Question: In one of the apps I'm working on I require the use of custom map pins and I've followed the guide on Xamarin <URL> as well as borrowed their sample code to try and make my own example.
It works to a degree in such that the info window is actually updated to the custom layout but the map pin never changes.

My CustomMapRenderer:
'''
using System;
using System.Collections.Generic;
using System.ComponentModel;
using Android.Content;
using Android.Gms.Maps;
using Android.Gms.Maps.Model;
using Android.Widget;
using Xamarin.Forms;
using Xamarin.Forms.Maps;
using Xamarin.Forms.Maps.Android;
using WorkingWithMaps.Droid.Renderers;
using WorkingWithMaps;
[assembly: ExportRenderer(typeof(CustomMap), typeof(CustomMapRenderer))]
namespace WorkingWithMaps.Droid.Renderers
{
public class CustomMapRenderer : MapRenderer, GoogleMap.IInfoWindowAdapter, IOnMapReadyCallback
{
GoogleMap map;
List<CustomPin> customPins;
bool isDrawn;
protected override void OnElementChanged(Xamarin.Forms.Platform.Android.ElementChangedEventArgs<Map> e)
{
base.OnElementChanged(e);
if (e.OldElement != null)
{
map.InfoWindowClick -= OnInfoWindowClick;
}
if (e.NewElement != null)
{
var formsMap = (CustomMap)e.NewElement;
customPins = formsMap.CustomPins;
((MapView)Control).GetMapAsync(this);
}
}
void IOnMapReadyCallback.OnMapReady(GoogleMap googleMap)
{
map = googleMap;
map.SetInfoWindowAdapter(this);
map.InfoWindowClick += OnInfoWindowClick;
this.NativeMap = googleMap;
}
protected override void OnElementPropertyChanged(object sender, PropertyChangedEventArgs e)
{
base.OnElementPropertyChanged(sender, e);
if (e.PropertyName.Equals("VisibleRegion") && !isDrawn)
{
map.Clear();
foreach (var pin in customPins)
{
var marker = new MarkerOptions();
marker.SetPosition(new LatLng(pin.Pin.Position.Latitude, pin.Pin.Position.Longitude));
marker.SetTitle(pin.Pin.Label);
marker.SetSnippet(pin.Pin.Address);
marker.SetIcon(BitmapDescriptorFactory.FromResource(Resource.Drawable.pin));
map.AddMarker(marker);
}
isDrawn = true;
}
}
protected override void OnLayout(bool changed, int l, int t, int r, int b)
{
base.OnLayout(changed, l, t, r, b);
if (changed)
{
isDrawn = false;
}
}
void OnInfoWindowClick(object sender, GoogleMap.InfoWindowClickEventArgs e)
{
var customPin = GetCustomPin(e.Marker);
if (customPin == null)
{
throw new Exception("Custom pin not found");
}
if (!string.IsNullOrWhiteSpace(customPin.Url))
{
var url = Android.Net.Uri.Parse(customPin.Url);
var intent = new Intent(Intent.ActionView, url);
intent.AddFlags(ActivityFlags.NewTask);
Android.App.Application.Context.StartActivity(intent);
}
}
public Android.Views.View GetInfoContents(Marker marker)
{
var inflater = Android.App.Application.Context.GetSystemService(Context.LayoutInflaterService) as Android.Views.LayoutInflater;
if (inflater != null)
{
Android.Views.View view;
var customPin = GetCustomPin(marker);
if (customPin == null)
{
throw new Exception("Custom pin not found");
}
if (customPin.Id == "Xamarin")
{
view = inflater.Inflate(Resource.Layout.XamarinMapInfoWindow, null);
}
else
{
view = inflater.Inflate(Resource.Layout.MapInfoWindow, null);
}
var infoTitle = view.FindViewById<TextView>(Resource.Id.InfoWindowTitle);
var infoSubtitle = view.FindViewById<TextView>(Resource.Id.InfoWindowSubtitle);
if (infoTitle != null)
{
infoTitle.Text = marker.Title;
}
if (infoSubtitle != null)
{
infoSubtitle.Text = marker.Snippet;
}
return view;
}
return null;
}
public Android.Views.View GetInfoWindow(Marker marker)
{
return null;
}
CustomPin GetCustomPin(Marker annotation)
{
var position = new Position(annotation.Position.Latitude, annotation.Position.Longitude);
foreach (var pin in customPins)
{
if (pin.Pin.Position == position)
{
return pin;
}
}
return null;
}
}
}
'''
and my map page, also heavily borrowed from Xamarin's working with maps guide
'''
using Plugin.Geolocator;
using System;
using System.Collections.Generic;
using System.Diagnostics;
using Xamarin.Forms;
using Xamarin.Forms.Maps;
using Xamarin.Forms.Xaml;
namespace WorkingWithMaps
{
[XamlCompilation(XamlCompilationOptions.Compile)]
public partial class MainPage : ContentPage
{
CustomMap map;
Geocoder geoCoder;
String navAdd;
public MainPage()
{
InitializeComponent();
var maplocator = CrossGeolocator.Current;
maplocator.DesiredAccuracy = 1;
geoCoder = new Geocoder();
map = new CustomMap
{
HeightRequest = 100,
WidthRequest = 960,
VerticalOptions = LayoutOptions.FillAndExpand,
IsShowingUser = true
};
map.MapType = MapType.Street;
map.MoveToRegion(MapSpan.FromCenterAndRadius(new Position(55.237208, 10.479160), Distance.FromMeters(500)));
map.IsShowingUser = true;
var street = new Button { Text = "Street" };
var hybrid = new Button { Text = "Hybrid" };
var satellite = new Button { Text = "Satellite" };
street.Clicked += HandleClickedAsync;
hybrid.Clicked += HandleClickedAsync;
//satellite.Clicked += OnReverseGeocodeButtonClicked;
var segments = new StackLayout
{
Spacing = 30,
HorizontalOptions = LayoutOptions.CenterAndExpand,
Orientation = StackOrientation.Horizontal,
Children = { street, hybrid, satellite }
};
Content = new StackLayout
{
HorizontalOptions = LayoutOptions.Center,
Children = { map, segments }
};
Device.BeginInvokeOnMainThread(async () =>
{
try
{
//var currentpos = await maplocator.GetPositionAsync(1000);
//map.MoveToRegion(MapSpan.FromCenterAndRadius(new Position(currentpos.Latitude, currentpos.Longitude), Distance.FromMeters(500)));
if (!maplocator.IsListening)
{
await maplocator.StartListeningAsync(1000, 50, true);
}
}
catch (Exception ex)
{
Debug.WriteLine("Fail" + ex);
}
});
var pin = new CustomPin
{
Pin = new Pin
{
Type = PinType.Place,
Position = new Position(55.240121, 10.469895),
Label = "Testing Pins"
}
};
map.CustomPins = new List<CustomPin> { pin };
map.Pins.Add(pin.Pin);
map.PropertyChanged += (sender, e) =>
{
Debug.WriteLine(e.PropertyName + " just changed!");
if (e.PropertyName == "VisibleRegion" && map.VisibleRegion != null)
CalculateBoundingCoordinates(map.VisibleRegion);
};
maplocator.PositionChanged += (sender, e) =>
{
var position = e.Position;
map.MoveToRegion(MapSpan.FromCenterAndRadius(new Position(position.Latitude, position.Longitude), Distance.FromKilometers(2)));
};
}
/// <summary>
///
/// </summary>
/// <param name="sender"></param>
/// <param name="e"></param>
//async void OnReverseGeocodeButtonClicked(object sender, EventArgs e)
//{
// var possibleAddresses = await geoCoder.GetAddressesForPositionAsync(pin.Position);
// navAdd += possibleAddresses.ElementAt(0) + "
";
// switch (Device.OS)
// {
// case TargetPlatform.iOS:
// Device.OpenUri(new Uri(string.Format("http://maps.apple.com/?q={0}", WebUtility.UrlEncode(navAdd))));
// break;
// case TargetPlatform.Android:
// Device.OpenUri(new Uri(string.Format("geo:0,0?q={0}", WebUtility.UrlEncode(navAdd))));
// break;
// case TargetPlatform.Windows:
// case TargetPlatform.WinPhone:
// Device.OpenUri(new Uri(string.Format("bingmaps:?where={0}", Uri.EscapeDataString(navAdd))));
// break;
// }
//}
void HandleClickedAsync(object sender, EventArgs e)
{
var b = sender as Button;
switch (b.Text)
{
case "Street":
map.MapType = MapType.Street;
break;
case "Hybrid":
map.MapType = MapType.Hybrid;
break;
case "Satellite":
map.MapType = MapType.Satellite;
break;
}
}
static void CalculateBoundingCoordinates(MapSpan region)
{
var center = region.Center;
var halfheightDegrees = region.LatitudeDegrees / 2;
var halfwidthDegrees = region.LongitudeDegrees / 2;
var left = center.Longitude - halfwidthDegrees;
var right = center.Longitude + halfwidthDegrees;
var top = center.Latitude + halfheightDegrees;
var bottom = center.Latitude - halfheightDegrees;
if (left < -180) left = 180 + (180 + left);
if (right > 180) right = (right - 180) - 180;
Debug.WriteLine("Bounding box:");
Debug.WriteLine(" " + top);
Debug.WriteLine(" " + left + " " + right);
Debug.WriteLine(" " + bottom);
}
}
}
'''
On top of the mentioned issue the implementation has also caused 'IsShowingUser = True' to no longer function as well as
'''
var currentpos = await maplocator.GetPositionAsync(1000);
'''
to throw an exception.
Github repository: <URL>
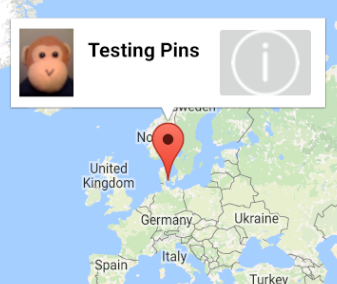
Answer: First of all I would like to provide 2 links that helped me to understand the problem. Thank you guys.
<URL>
Latest Xamarin Maps broke OnElementPropertyChanged with VisibleRegion. They defined that MapRenderer now implements IOnMapReadyCallback and that broke somehow OnElementPropertyChanged (I didn't investigate how and why). As you can see in link I provided there are 2 methods you can go. To keep your renderer implementing IOnMapReadyCallback or not. When I kept IOnMapReadyCallback I started to get 2 pins - one of top another - our custom pin and regular pin. I didn't dig more how that happens and removed IOnMapReadyCallback. After that things became really simple because if you let Xamarin handle it and create NativeMap you can remove some code and make renderer simpler.
Before I post the code I also want to mention that when I fixed it the app started crashing with OutOfMemory exception and I found out that your pin image is 2000 pixels width. I changed it to 40. Below is the code:
'''
public class CustomMapRenderer : MapRenderer, GoogleMap.IInfoWindowAdapter//, IOnMapReadyCallback
{
bool isDrawn;
protected override void OnElementChanged(Xamarin.Forms.Platform.Android.ElementChangedEventArgs<Map> e)
{
base.OnElementChanged(e);
if (e.OldElement != null)
{
NativeMap.InfoWindowClick -= OnInfoWindowClick;
}
}
bool isMapReady;
protected override void OnElementPropertyChanged(object sender, PropertyChangedEventArgs e)
{
base.OnElementPropertyChanged(sender, e);
if (!isMapReady && (NativeMap != null))
{
NativeMap.SetInfoWindowAdapter(this);
NativeMap.InfoWindowClick += OnInfoWindowClick;
isMapReady = true;
}
if (e.PropertyName.Equals("VisibleRegion") && !isDrawn)
{
NativeMap.Clear();
foreach (var pin in ((CustomMap)Element).CustomPins)
{
var marker = new MarkerOptions();
marker.SetPosition(new LatLng(pin.Pin.Position.Latitude, pin.Pin.Position.Longitude));
marker.SetTitle(pin.Pin.Label);
marker.SetSnippet(pin.Pin.Address);
marker.SetIcon(BitmapDescriptorFactory.FromResource(Resource.Drawable.pin));
NativeMap.AddMarker(marker);
}
isDrawn = true;
}
}
protected override void OnLayout(bool changed, int l, int t, int r, int b)
{
base.OnLayout(changed, l, t, r, b);
if (changed)
{
isDrawn = false;
}
}
void OnInfoWindowClick(object sender, GoogleMap.InfoWindowClickEventArgs e)
{
var customPin = GetCustomPin(e.Marker);
if (customPin == null)
{
throw new Exception("Custom pin not found");
}
if (!string.IsNullOrWhiteSpace(customPin.Url))
{
var url = Android.Net.Uri.Parse(customPin.Url);
var intent = new Intent(Intent.ActionView, url);
intent.AddFlags(ActivityFlags.NewTask);
Android.App.Application.Context.StartActivity(intent);
}
}
public Android.Views.View GetInfoContents(Marker marker)
{
var inflater = Android.App.Application.Context.GetSystemService(Context.LayoutInflaterService) as Android.Views.LayoutInflater;
if (inflater != null)
{
Android.Views.View view;
var customPin = GetCustomPin(marker);
if (customPin == null)
{
throw new Exception("Custom pin not found");
}
if (customPin.Id == "Xamarin")
{
view = inflater.Inflate(Resource.Layout.XamarinMapInfoWindow, null);
}
else
{
view = inflater.Inflate(Resource.Layout.MapInfoWindow, null);
}
var infoTitle = view.FindViewById<TextView>(Resource.Id.InfoWindowTitle);
var infoSubtitle = view.FindViewById<TextView>(Resource.Id.InfoWindowSubtitle);
if (infoTitle != null)
{
infoTitle.Text = marker.Title;
}
if (infoSubtitle != null)
{
infoSubtitle.Text = marker.Snippet;
}
return view;
}
return null;
}
public Android.Views.View GetInfoWindow(Marker marker)
{
return null;
}
CustomPin GetCustomPin(Marker annotation)
{
var position = new Position(annotation.Position.Latitude, annotation.Position.Longitude);
foreach (var pin in ((CustomMap)Element).CustomPins)
{
if (pin.Pin.Position == position)
{
return pin;
}
}
return null;
}
}
'''
<URL>